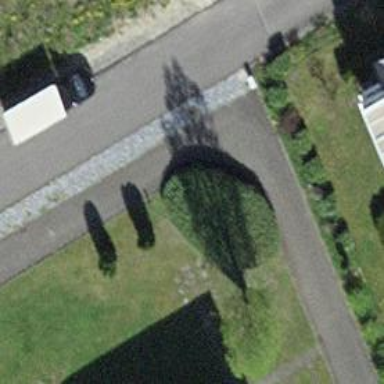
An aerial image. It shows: Footway along the road.